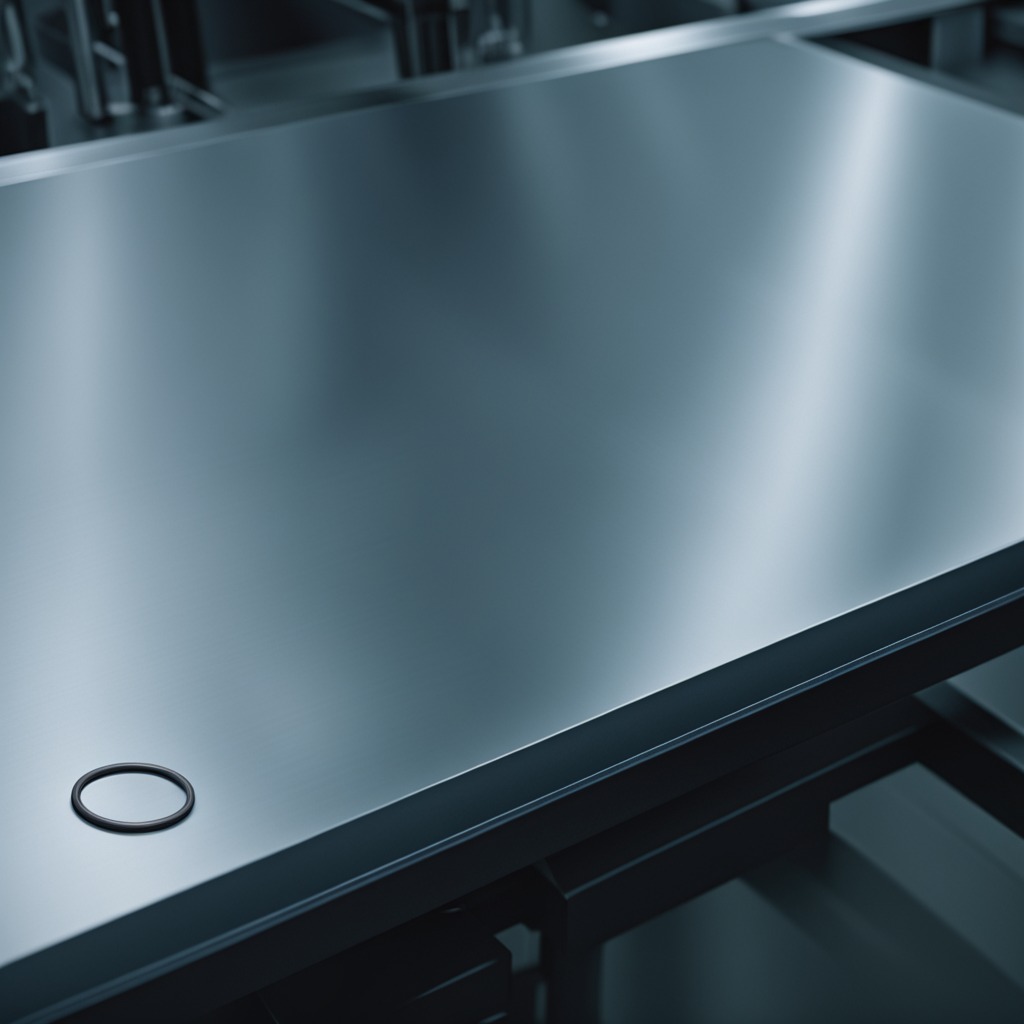
A rubber O-ring is lying on the metal table in a machine shop under fluorescent lights.